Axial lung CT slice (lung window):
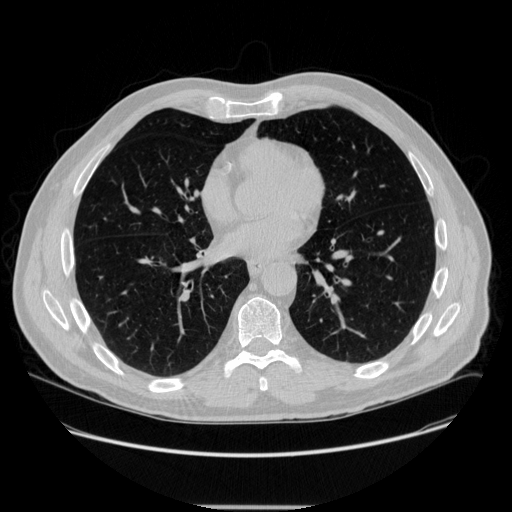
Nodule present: no